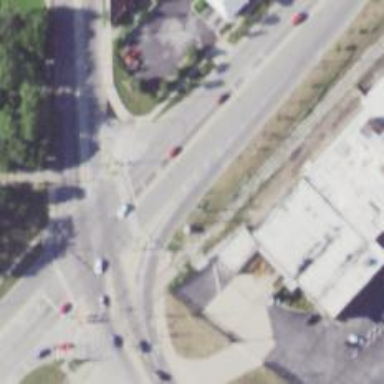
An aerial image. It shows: Footway with traffic island in the middle of the road.